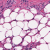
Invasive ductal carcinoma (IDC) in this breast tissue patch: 0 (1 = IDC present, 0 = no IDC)